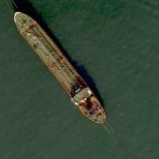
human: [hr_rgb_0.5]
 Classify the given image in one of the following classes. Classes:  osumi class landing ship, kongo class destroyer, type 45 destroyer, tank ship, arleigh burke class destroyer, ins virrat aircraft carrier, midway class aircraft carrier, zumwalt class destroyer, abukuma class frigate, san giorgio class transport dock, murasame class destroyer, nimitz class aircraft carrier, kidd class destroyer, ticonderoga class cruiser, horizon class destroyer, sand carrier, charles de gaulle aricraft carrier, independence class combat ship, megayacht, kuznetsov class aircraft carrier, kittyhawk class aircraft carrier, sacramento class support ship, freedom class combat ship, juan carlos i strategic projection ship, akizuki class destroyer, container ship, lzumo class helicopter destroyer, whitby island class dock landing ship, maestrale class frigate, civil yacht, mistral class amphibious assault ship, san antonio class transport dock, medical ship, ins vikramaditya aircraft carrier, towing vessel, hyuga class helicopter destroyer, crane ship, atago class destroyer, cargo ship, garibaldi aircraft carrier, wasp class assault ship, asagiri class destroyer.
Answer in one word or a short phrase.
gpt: Tank ship